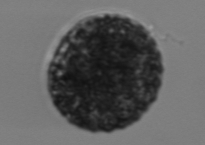
Label: Vicicitus_globosus